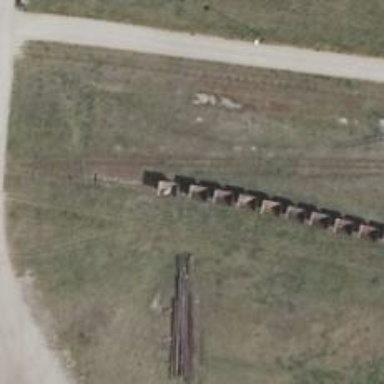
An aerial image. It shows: Preserved narrow-gauge railway.